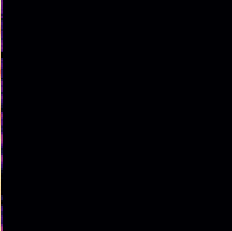
Sound class: Baby cry